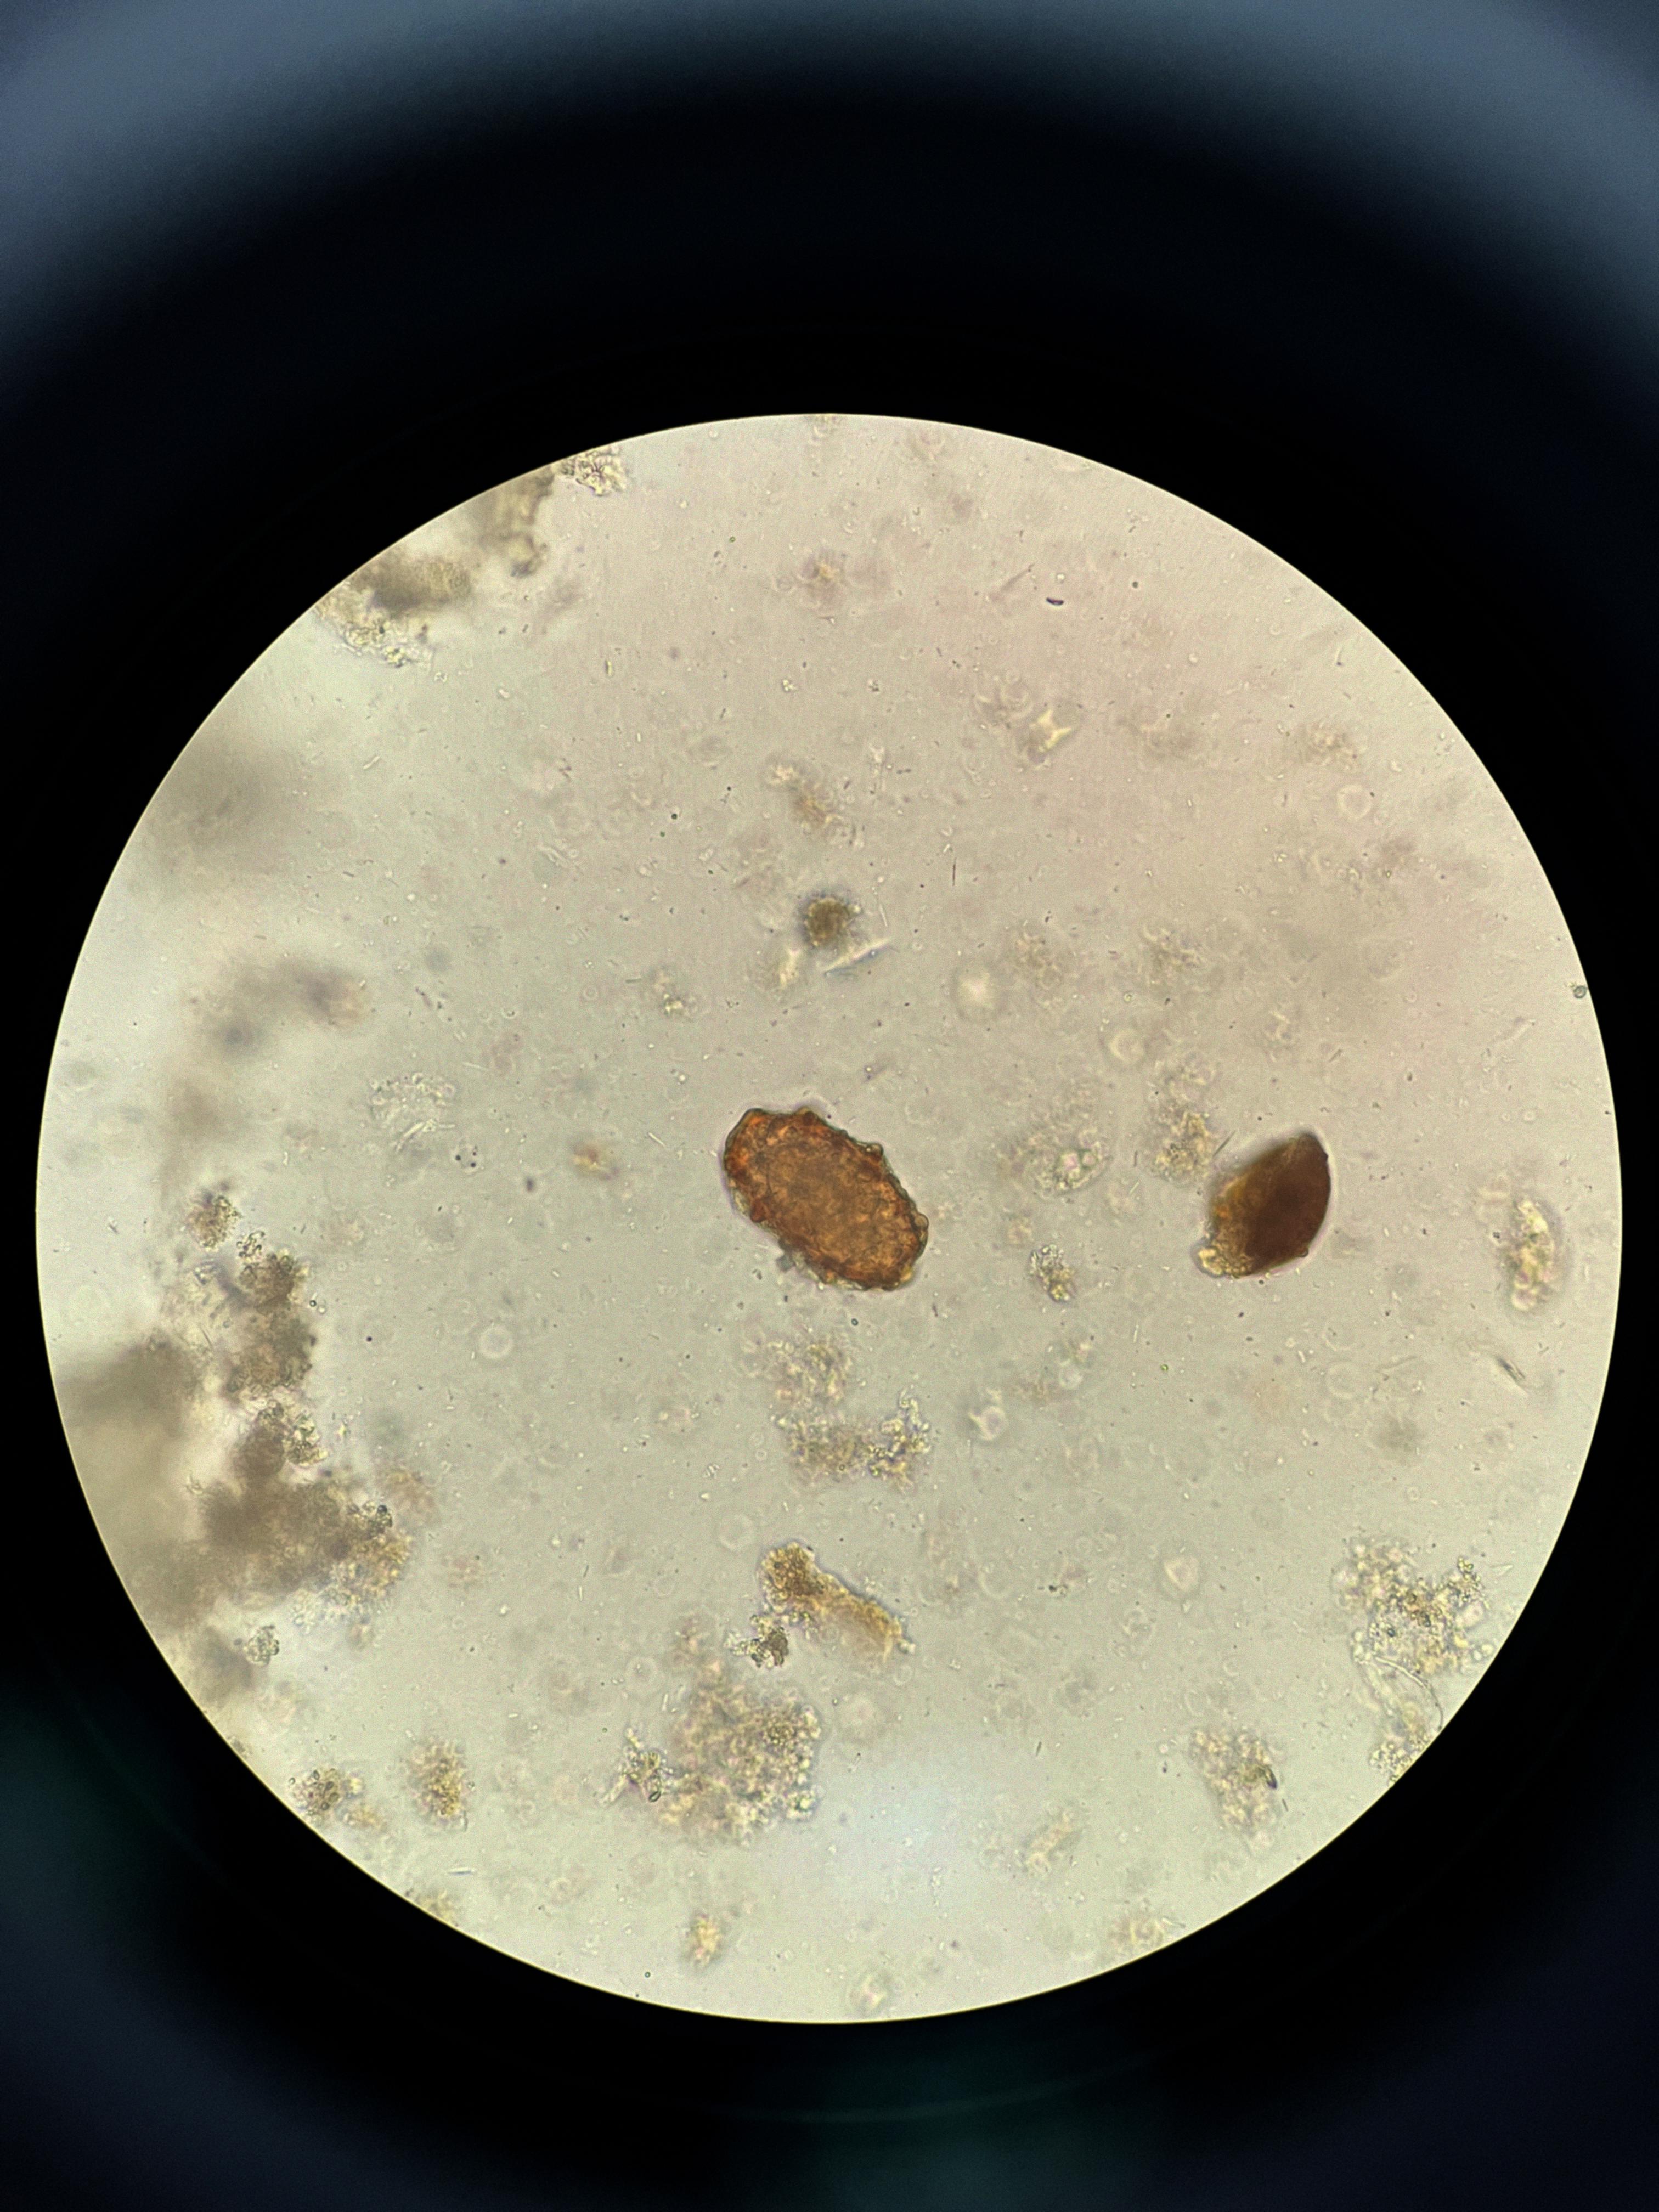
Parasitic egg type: Ascaris lumbricoides